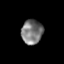
Tissue: skin
Cell type: Epithelial cells
Senescence score: 0.2634
Nuclear area (px): 512
Mean DAPI intensity: 121.346